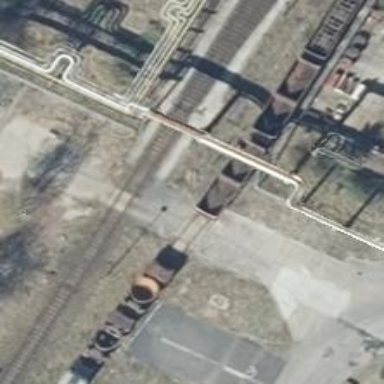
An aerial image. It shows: Railway level crossing.